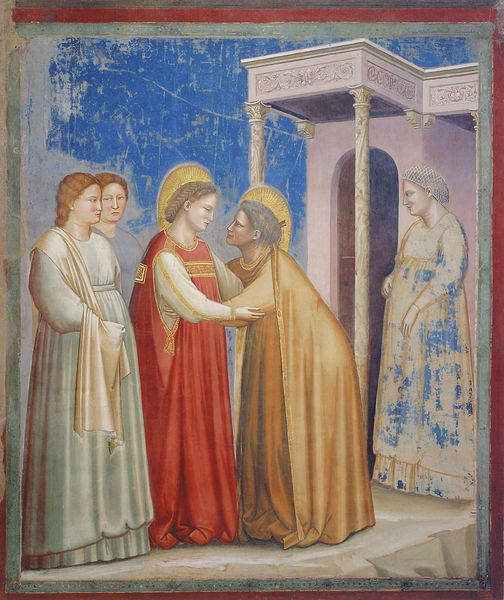
Titel: Arenakapelle / Scrovegni-Kapelle
Künstler: Giotto di Bondone
Standort: Padua, Arenakapelle (EU - I - Venetien)
Schlagwörter: blau, gemälde, mann, weiß, frauen, gelb, grün, menschen, frau, kleider, säule, säulen, haus, rot, tuch, malerei, bibel, bild, kirche, gewand, gold, gewänder, personen, renaissance, rosa, magd, umarmung, italien, wandmalerei, tor, religion, portal, heiligenschein, nimbus, christlich, begegnung, gebückt, vorhof, elisabeth, heilige, fresko, begrüßung, maria, altarbild, heimsuchung, mann frau, giotto, mythisch, verblasst, maria und josef, padua, bibeö